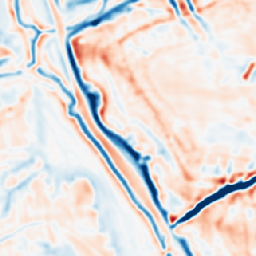
Category: multiscale
Decomposition family: dog
Decomposition parameters: sigma_low: 2
sigma_high: 5
Upsampling method: area
Upsampling parameters: scale: 8
Upsampling scale: 8